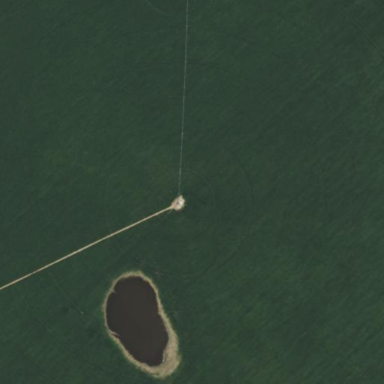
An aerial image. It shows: Farmland with pivot irrigation system.